Question: I was wondering if someone with ray tracing experience could help me figure out a couple problems in my program, however I cannot post much code as this program is a school assignment. I was just wondering if I could get some tips that could help steer me in the right direction. So thanks in advance!
First) As you can see, there's a ton of noise in my ray tracing image below. The scene consists of a single triangle hovering over a plane. There also exists a single point-light source.
Second) The noise doesn't occur when I compute shadow rays, however it calculates the wrong color for the shadow.
My ray-tracing algorithm:
'''
for each pixel,
color c;
for each shape in the scene
send a ray through each pixel and see if it collides with a shape
if it does
color = calculate color of ray
else, color = background color
return color
To calculate color of ray...
color c = 0,0,0 // rgb
for each light source in the scene
make a new ray (shad_ray) that starts at where the original ray hit the shape...
... and ends at the light source
see if the shadow ray hits a shape on its way to the light
if it does,
calculate ambient color using ambient color of shape material and...
... ambient light intensity
if not,
calculate shading with sum of ambient/diffuse/specular components
'''
I know that's a really loose description of the algorithm. But I can provide more info if needed.

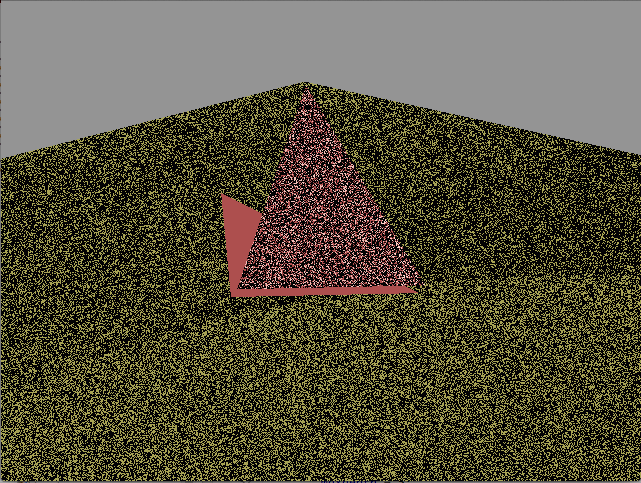
Answer: This looks pretty familiar, and is called <URL>. A common error with ray-tracing shadows is that the shadow ray intersects the object the shadow ray is emanating from. Because of finite floating-point precision, the intersection point isn't always exactly on a surface - it ends up being slightly above or below. When you cast your shadow ray, you can intersect that surface again. It looks noisy because some locations do self-intersect and some don't
Typical ways to handle this are to move the origin of your shadow ray slightly back toward the eye point, or to ignore shadow intersections that occur within a very short distance, or to ignore all intersections with that surface (if your surface is planar or convex).
As for the color of shadowed areas, you'll likely have to post actual code but it looks like you're using the material of the object the shadow ray intersects instead of the primary ray.